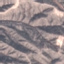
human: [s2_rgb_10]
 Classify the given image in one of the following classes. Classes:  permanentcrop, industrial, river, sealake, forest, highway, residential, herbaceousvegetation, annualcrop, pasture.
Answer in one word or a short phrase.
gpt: HerbaceousVegetation